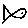
Label: fish